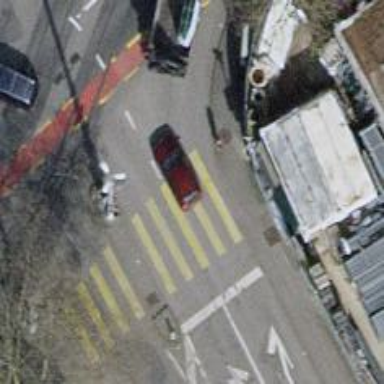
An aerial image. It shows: Road crossing with traffic signals and central island.